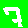
Digit: 7